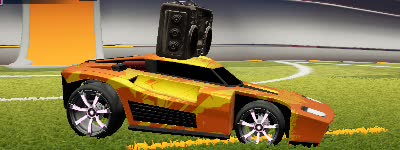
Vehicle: breakout